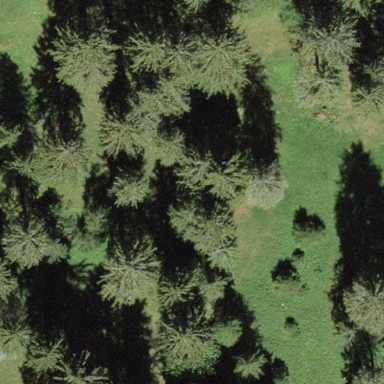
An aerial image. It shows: Beautiful woodland area.